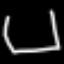
Label: square